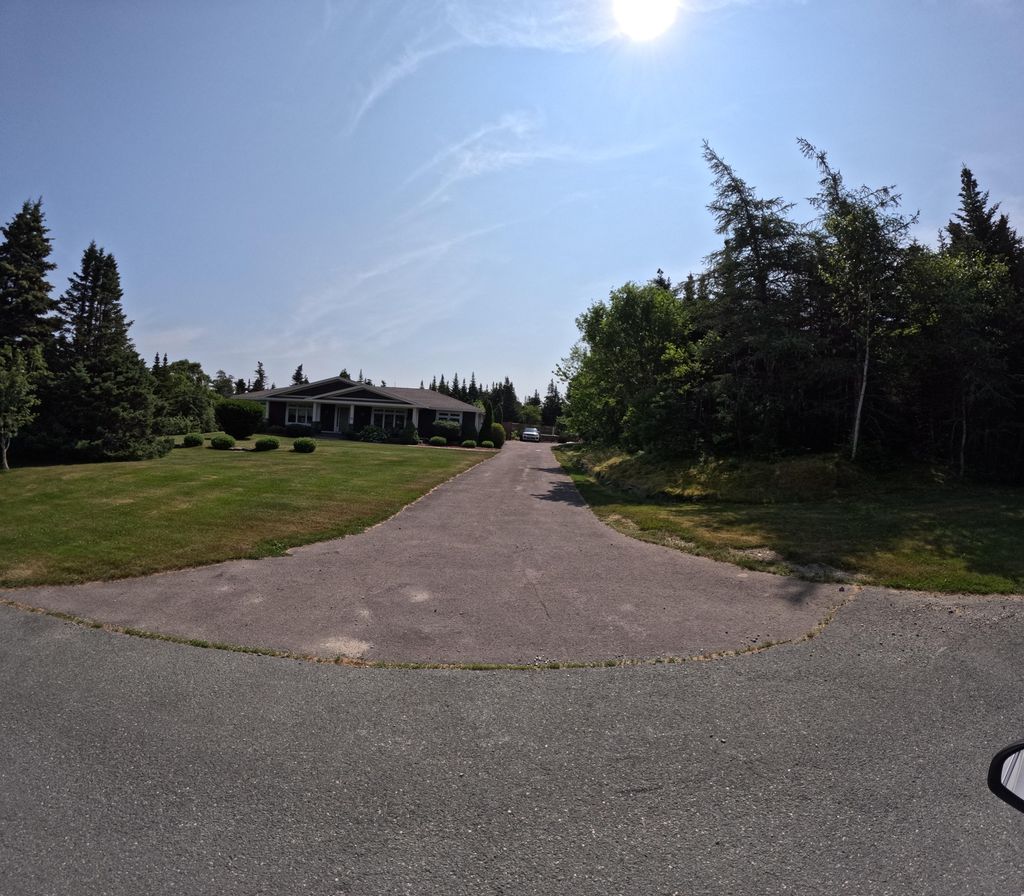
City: st_johns